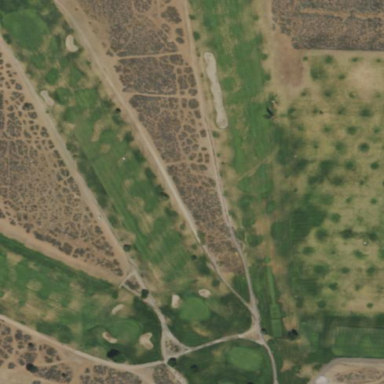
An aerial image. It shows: Golf fairway in the image.